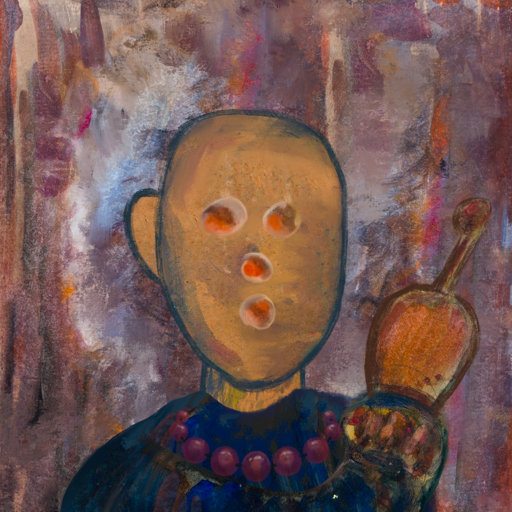
Background: Hypocrite, Head And Neck Front: In_The_Sun, Face Front: Rupkatha, Bust: Pipe, Hair Front: Blank, Head Accessory: Blank, Second Necklace: Blank, Necklace: Irani_2, Baby: Blank